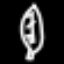
Label: leaf